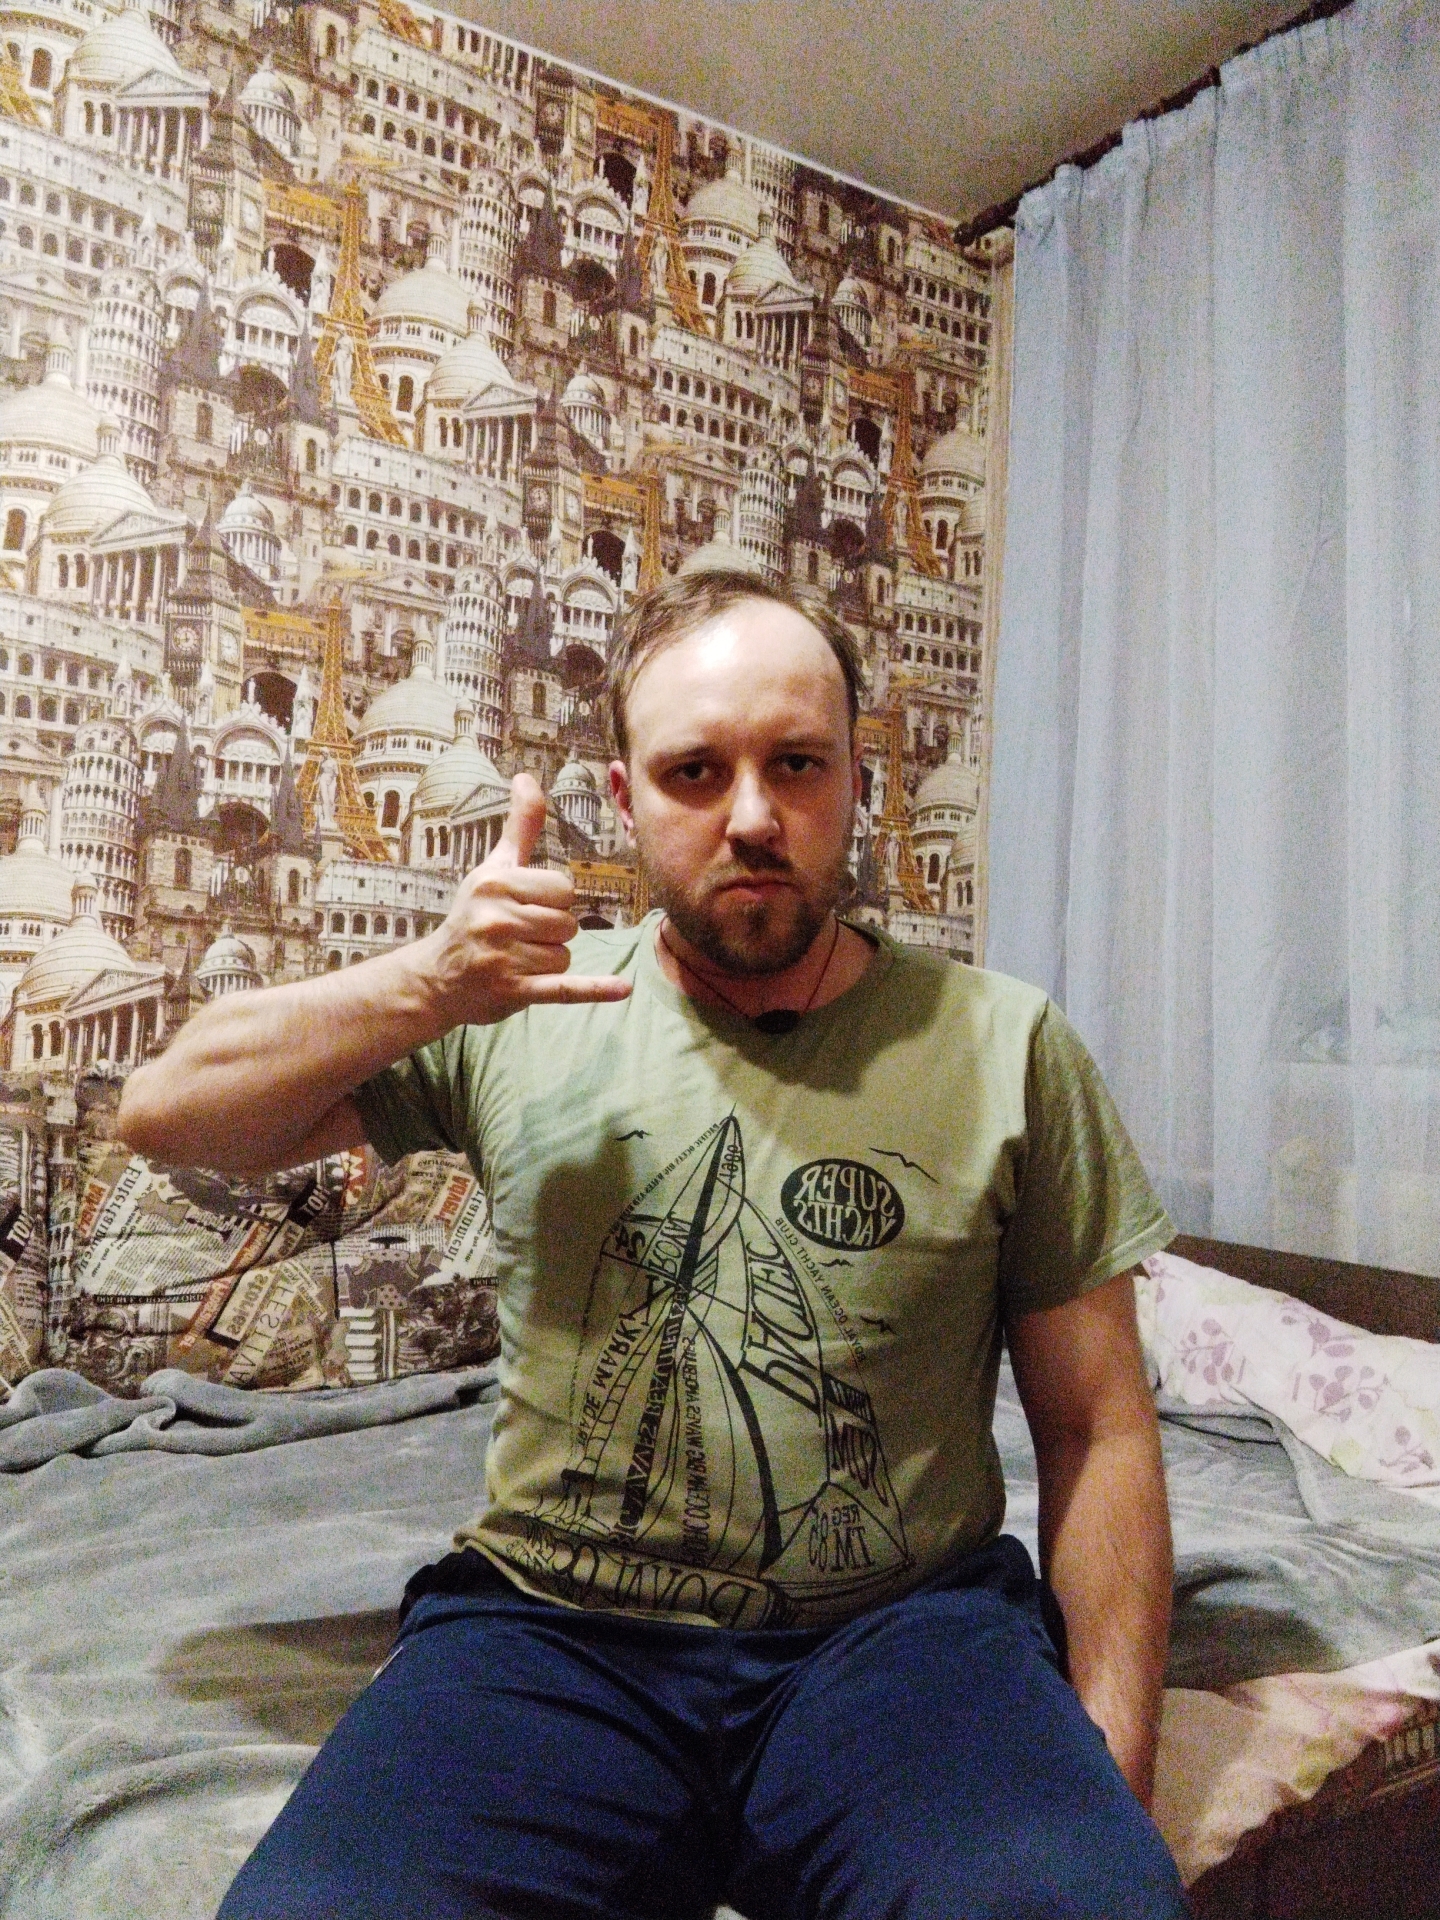
Label: noise